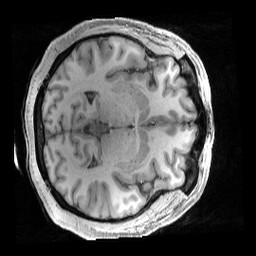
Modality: T1w
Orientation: axial
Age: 46
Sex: female
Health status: ill
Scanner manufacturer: siemens
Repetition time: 2.4 s
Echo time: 0.00231 s